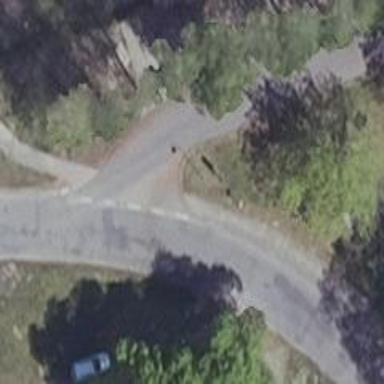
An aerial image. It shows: Secondary road with asphalt surface.